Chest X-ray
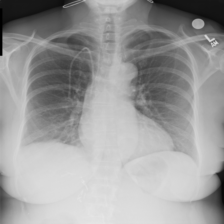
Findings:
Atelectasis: negative
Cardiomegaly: negative
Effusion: negative
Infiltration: negative
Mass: negative
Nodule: negative
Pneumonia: negative
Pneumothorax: negative
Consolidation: negative
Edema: negative
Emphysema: negative
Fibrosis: negative
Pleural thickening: negative
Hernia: negative